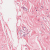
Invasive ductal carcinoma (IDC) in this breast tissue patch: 0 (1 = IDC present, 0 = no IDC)